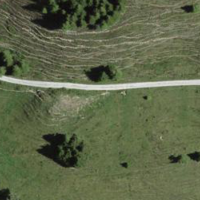
EUNIS habitat code: 26
Species observed at this site:
Fabriciana niobe